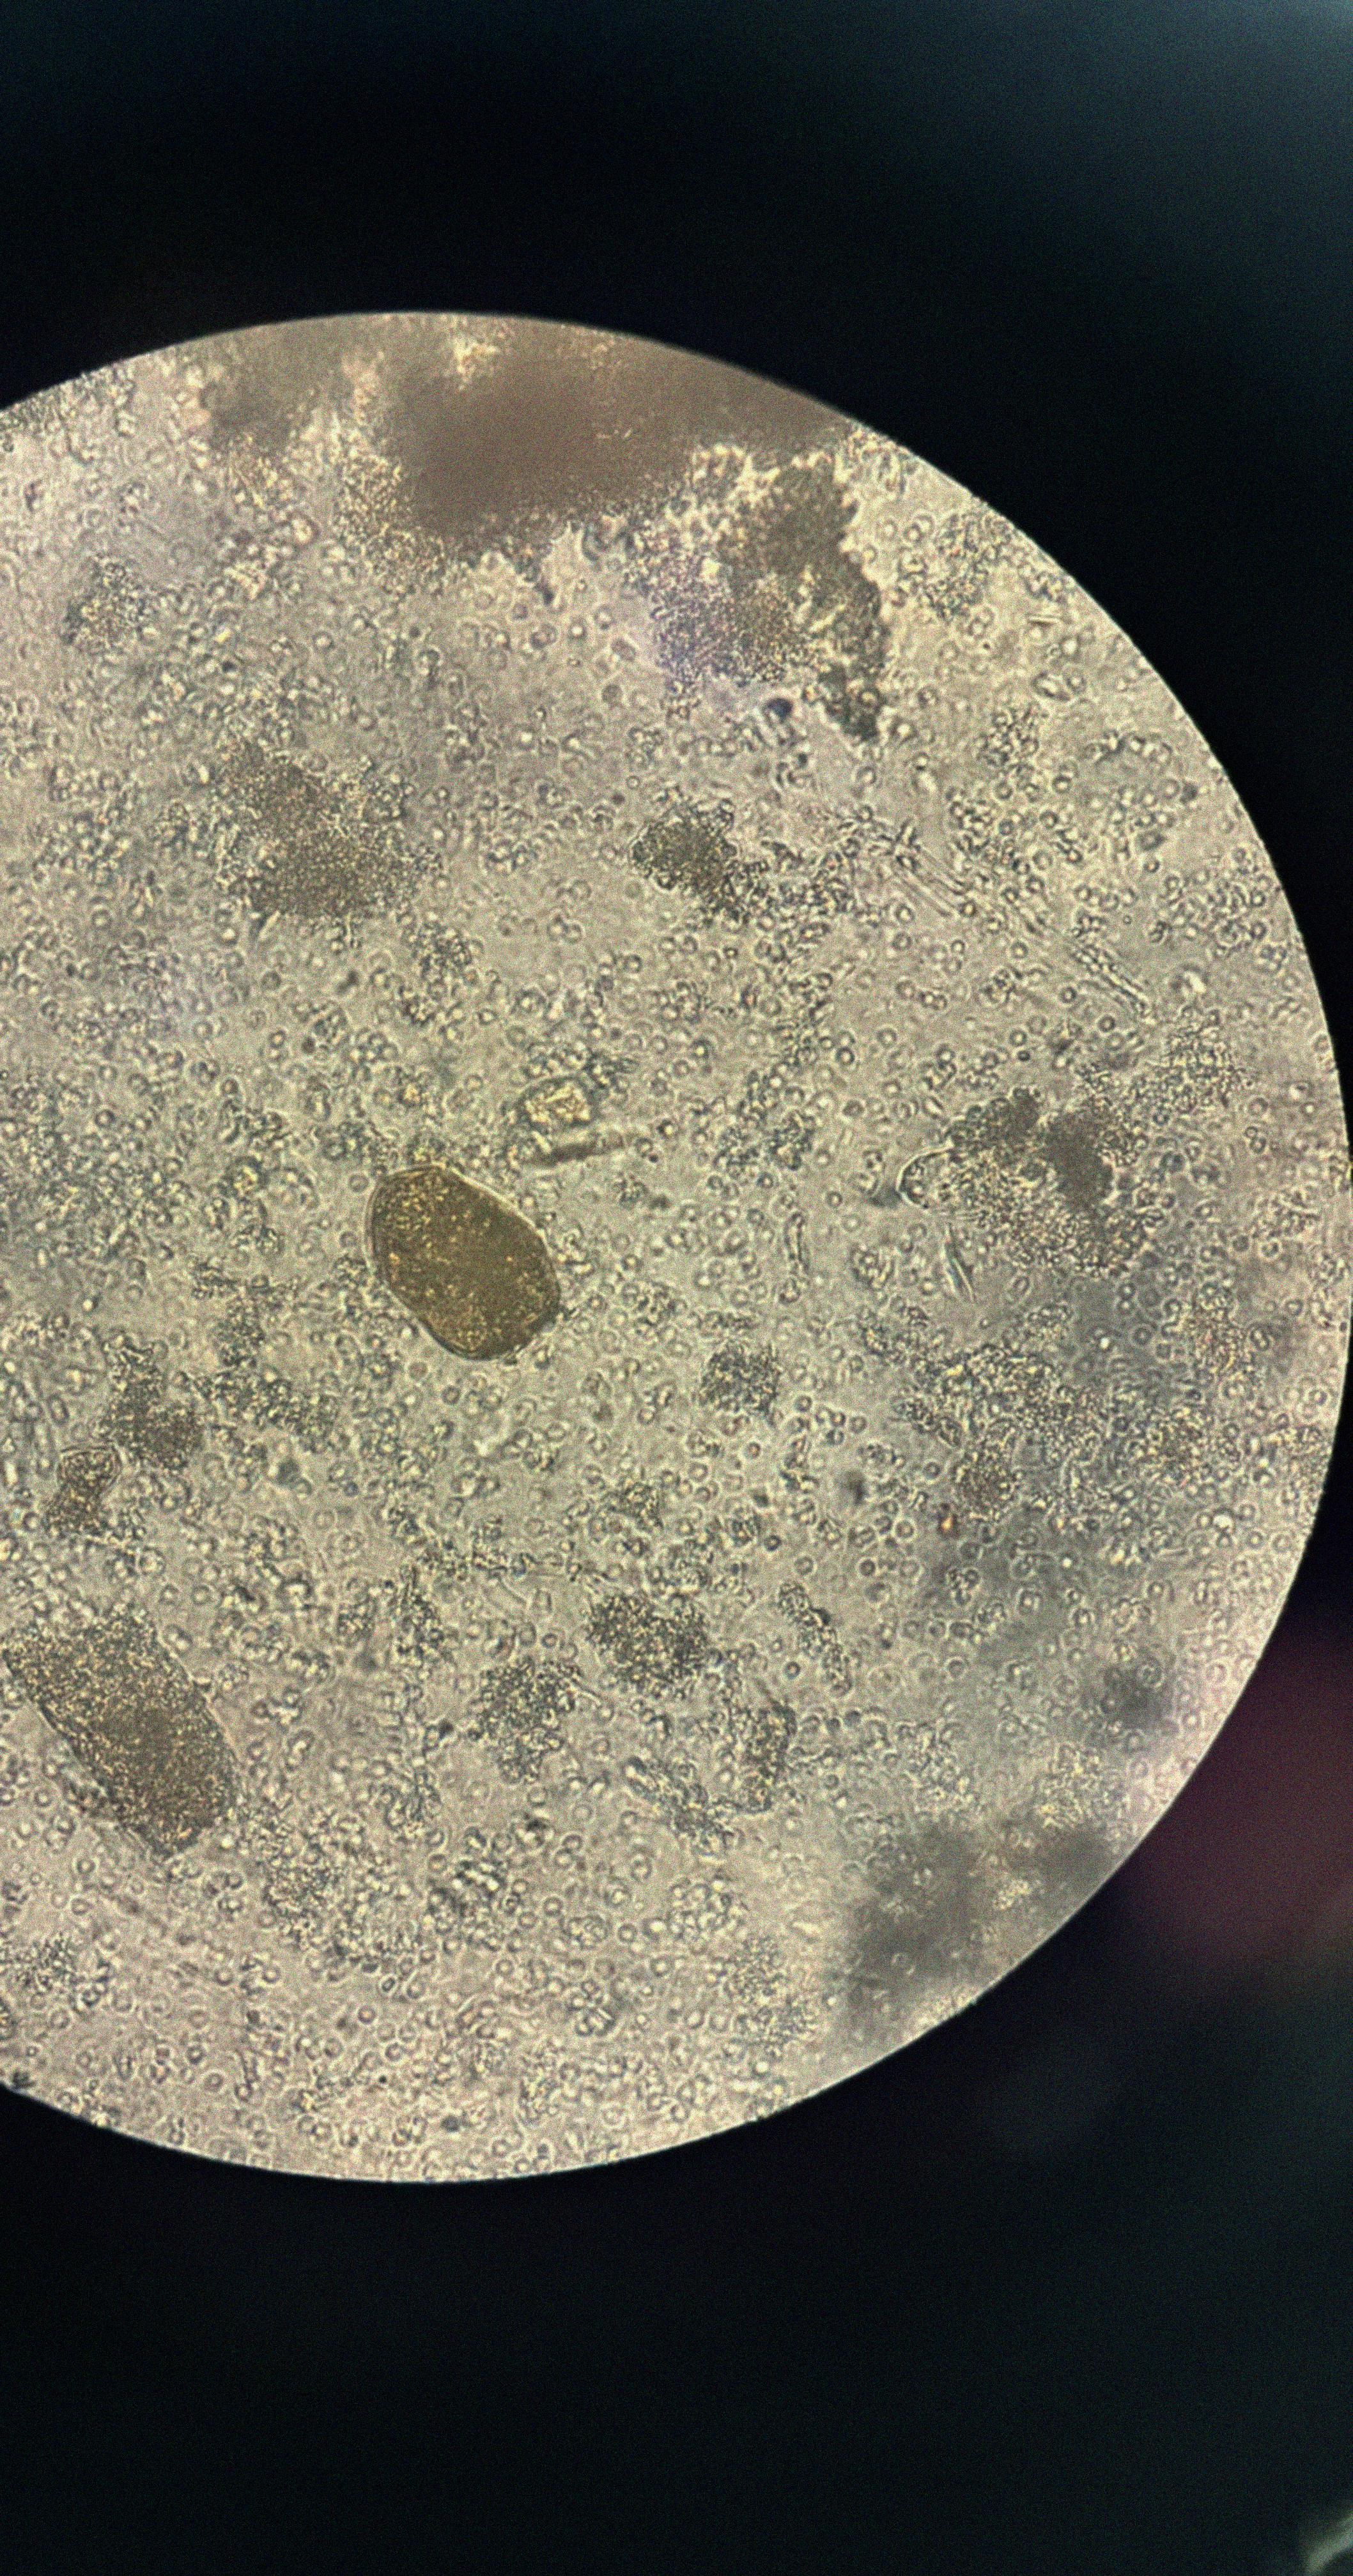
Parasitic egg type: Paragonimus spp